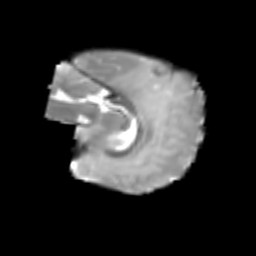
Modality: T2w
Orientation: sagittal
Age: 6
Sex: female
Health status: healthy